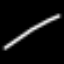
Label: line